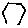
Label: hexagon